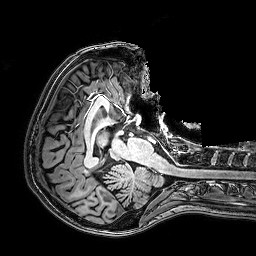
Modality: T1w
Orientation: axial
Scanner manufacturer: philips
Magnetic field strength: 3 T
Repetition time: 0.0096 s
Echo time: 0.0046 s